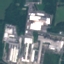
Land use / land cover: Industrial